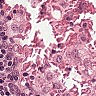
Metastatic tissue present: no